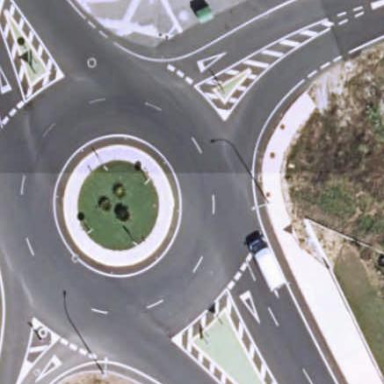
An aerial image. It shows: Secondary road around roundabout.